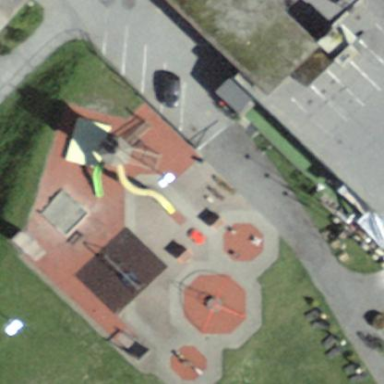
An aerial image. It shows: Playground area for leisure land.